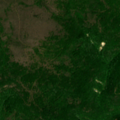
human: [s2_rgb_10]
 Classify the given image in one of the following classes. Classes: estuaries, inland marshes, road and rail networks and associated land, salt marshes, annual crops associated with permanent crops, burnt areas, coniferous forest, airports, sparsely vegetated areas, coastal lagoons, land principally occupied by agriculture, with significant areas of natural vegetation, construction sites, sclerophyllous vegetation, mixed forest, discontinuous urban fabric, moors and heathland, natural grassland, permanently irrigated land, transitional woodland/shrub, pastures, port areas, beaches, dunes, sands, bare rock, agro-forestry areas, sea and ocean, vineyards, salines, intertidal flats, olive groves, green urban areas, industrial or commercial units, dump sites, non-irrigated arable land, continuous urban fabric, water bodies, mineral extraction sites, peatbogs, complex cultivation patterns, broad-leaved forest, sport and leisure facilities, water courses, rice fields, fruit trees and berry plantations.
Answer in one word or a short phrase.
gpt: broad-leaved forest, natural grassland, transitional woodland/shrub